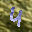
Label: 4